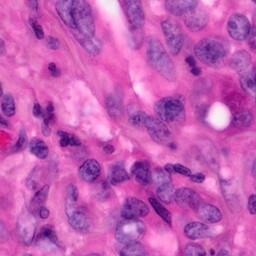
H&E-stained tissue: Pancreatic